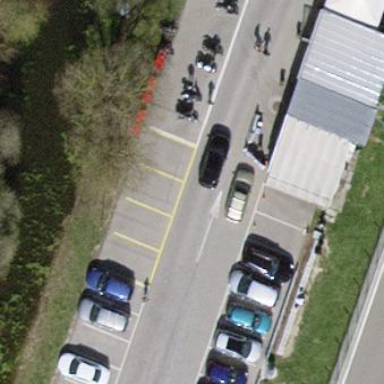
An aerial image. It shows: Motorcycle parking facility.